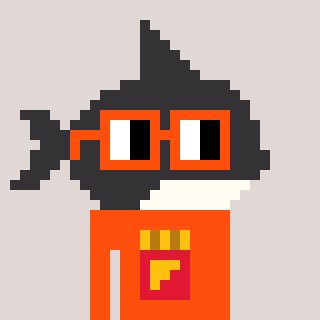
a pixel art character with square orange glasses, a orca-shaped head and a orange-colored body on a warm background